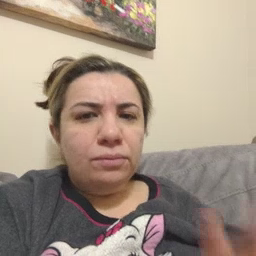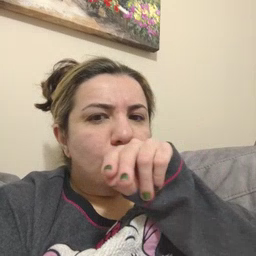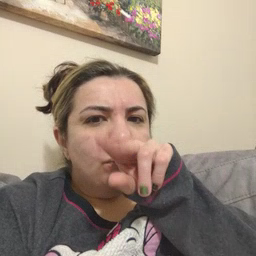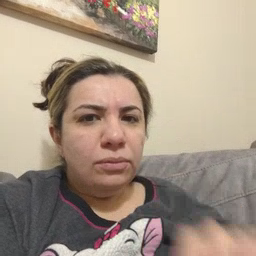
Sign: duck